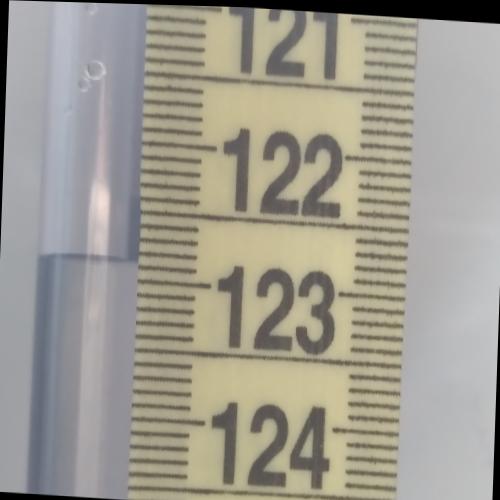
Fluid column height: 122.9 cm